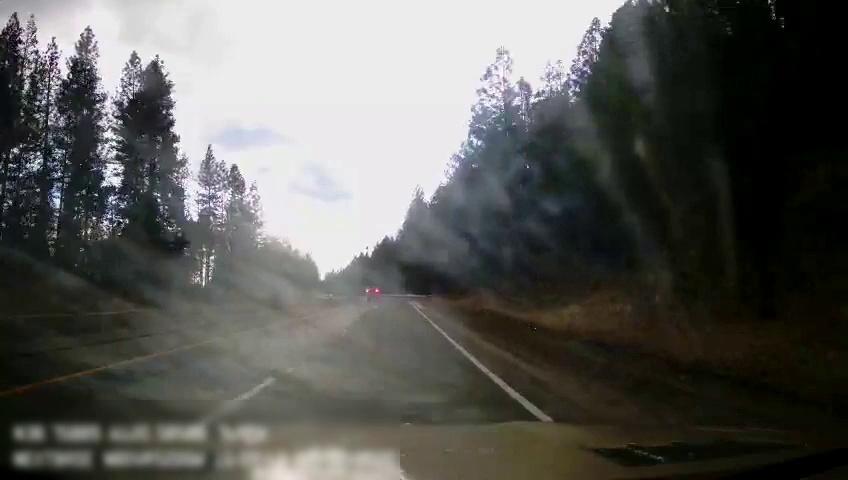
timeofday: Day
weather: Cloudy
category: Drivable Space
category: Drivable Space
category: Vehicles | Van
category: Lanes | Current Lane
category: Lanes | Alternate Lane
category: Lanes | Alternate Lane